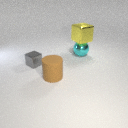
large yellow metal cube above large cyan metal sphere